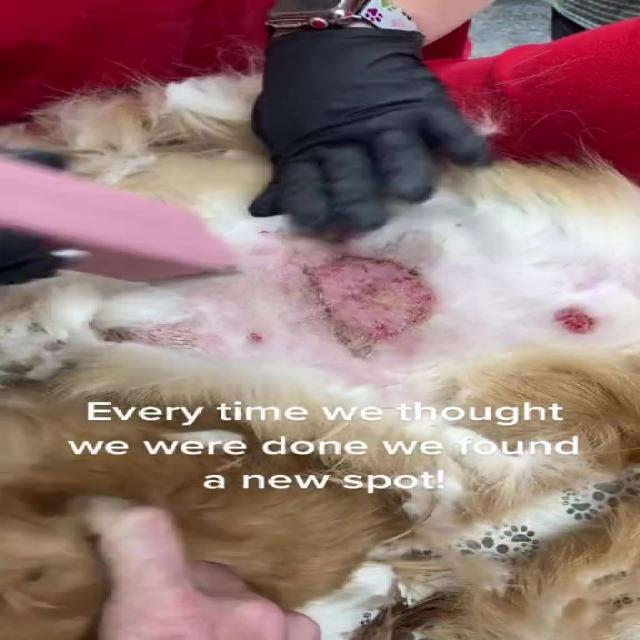
Canine dermatitis — inflammation of the skin presenting with erythema, pruritus, papules, and excoriation. May be allergic, contact, or atopic in origin.